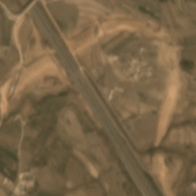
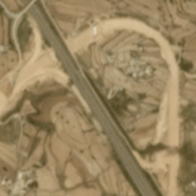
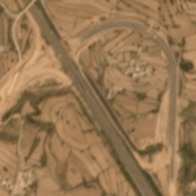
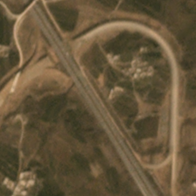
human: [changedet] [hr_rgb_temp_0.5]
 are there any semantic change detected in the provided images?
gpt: A curved road intersecting the main road is built .

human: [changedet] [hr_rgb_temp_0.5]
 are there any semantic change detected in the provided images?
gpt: More vegetation and a new road appeared in the scene .

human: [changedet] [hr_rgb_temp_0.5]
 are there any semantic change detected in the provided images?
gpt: a curved road intersecting the main road is constructed at the top right side .

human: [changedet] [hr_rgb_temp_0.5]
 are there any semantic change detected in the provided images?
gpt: Trees replaced the original bareland .

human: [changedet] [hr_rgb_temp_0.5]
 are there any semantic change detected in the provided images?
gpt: a new curved road beside the main road and more vegetation appeared .